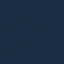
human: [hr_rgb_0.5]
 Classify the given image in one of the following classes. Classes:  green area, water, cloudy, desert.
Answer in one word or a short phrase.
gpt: water